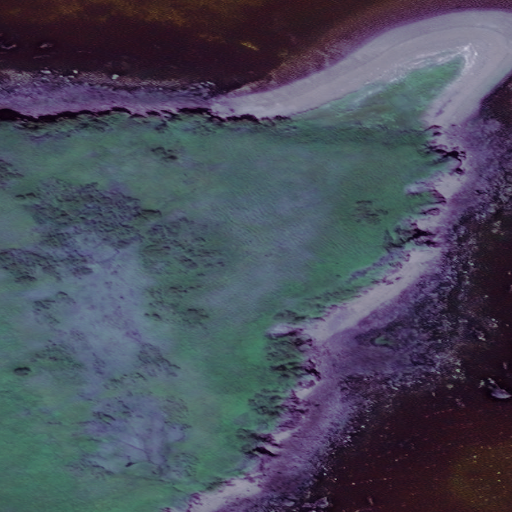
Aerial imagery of island in Alaska named Ladder Island containing only unknown